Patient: sex F, age 47
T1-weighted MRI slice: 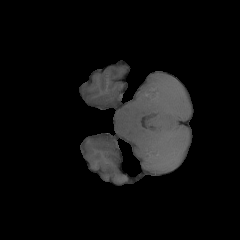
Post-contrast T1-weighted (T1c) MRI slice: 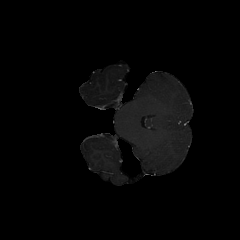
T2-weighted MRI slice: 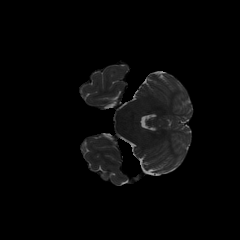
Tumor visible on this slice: no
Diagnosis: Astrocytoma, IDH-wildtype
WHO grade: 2